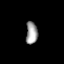
Tissue: prostate
Cell type: Myeloid cells
Senescence score: 0.3049
Nuclear area (px): 254
Mean DAPI intensity: 158.594